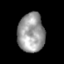
Tissue: skin
Cell type: Epithelial cells
Senescence score: 0.2452
Nuclear area (px): 1018
Mean DAPI intensity: 155.072